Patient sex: M
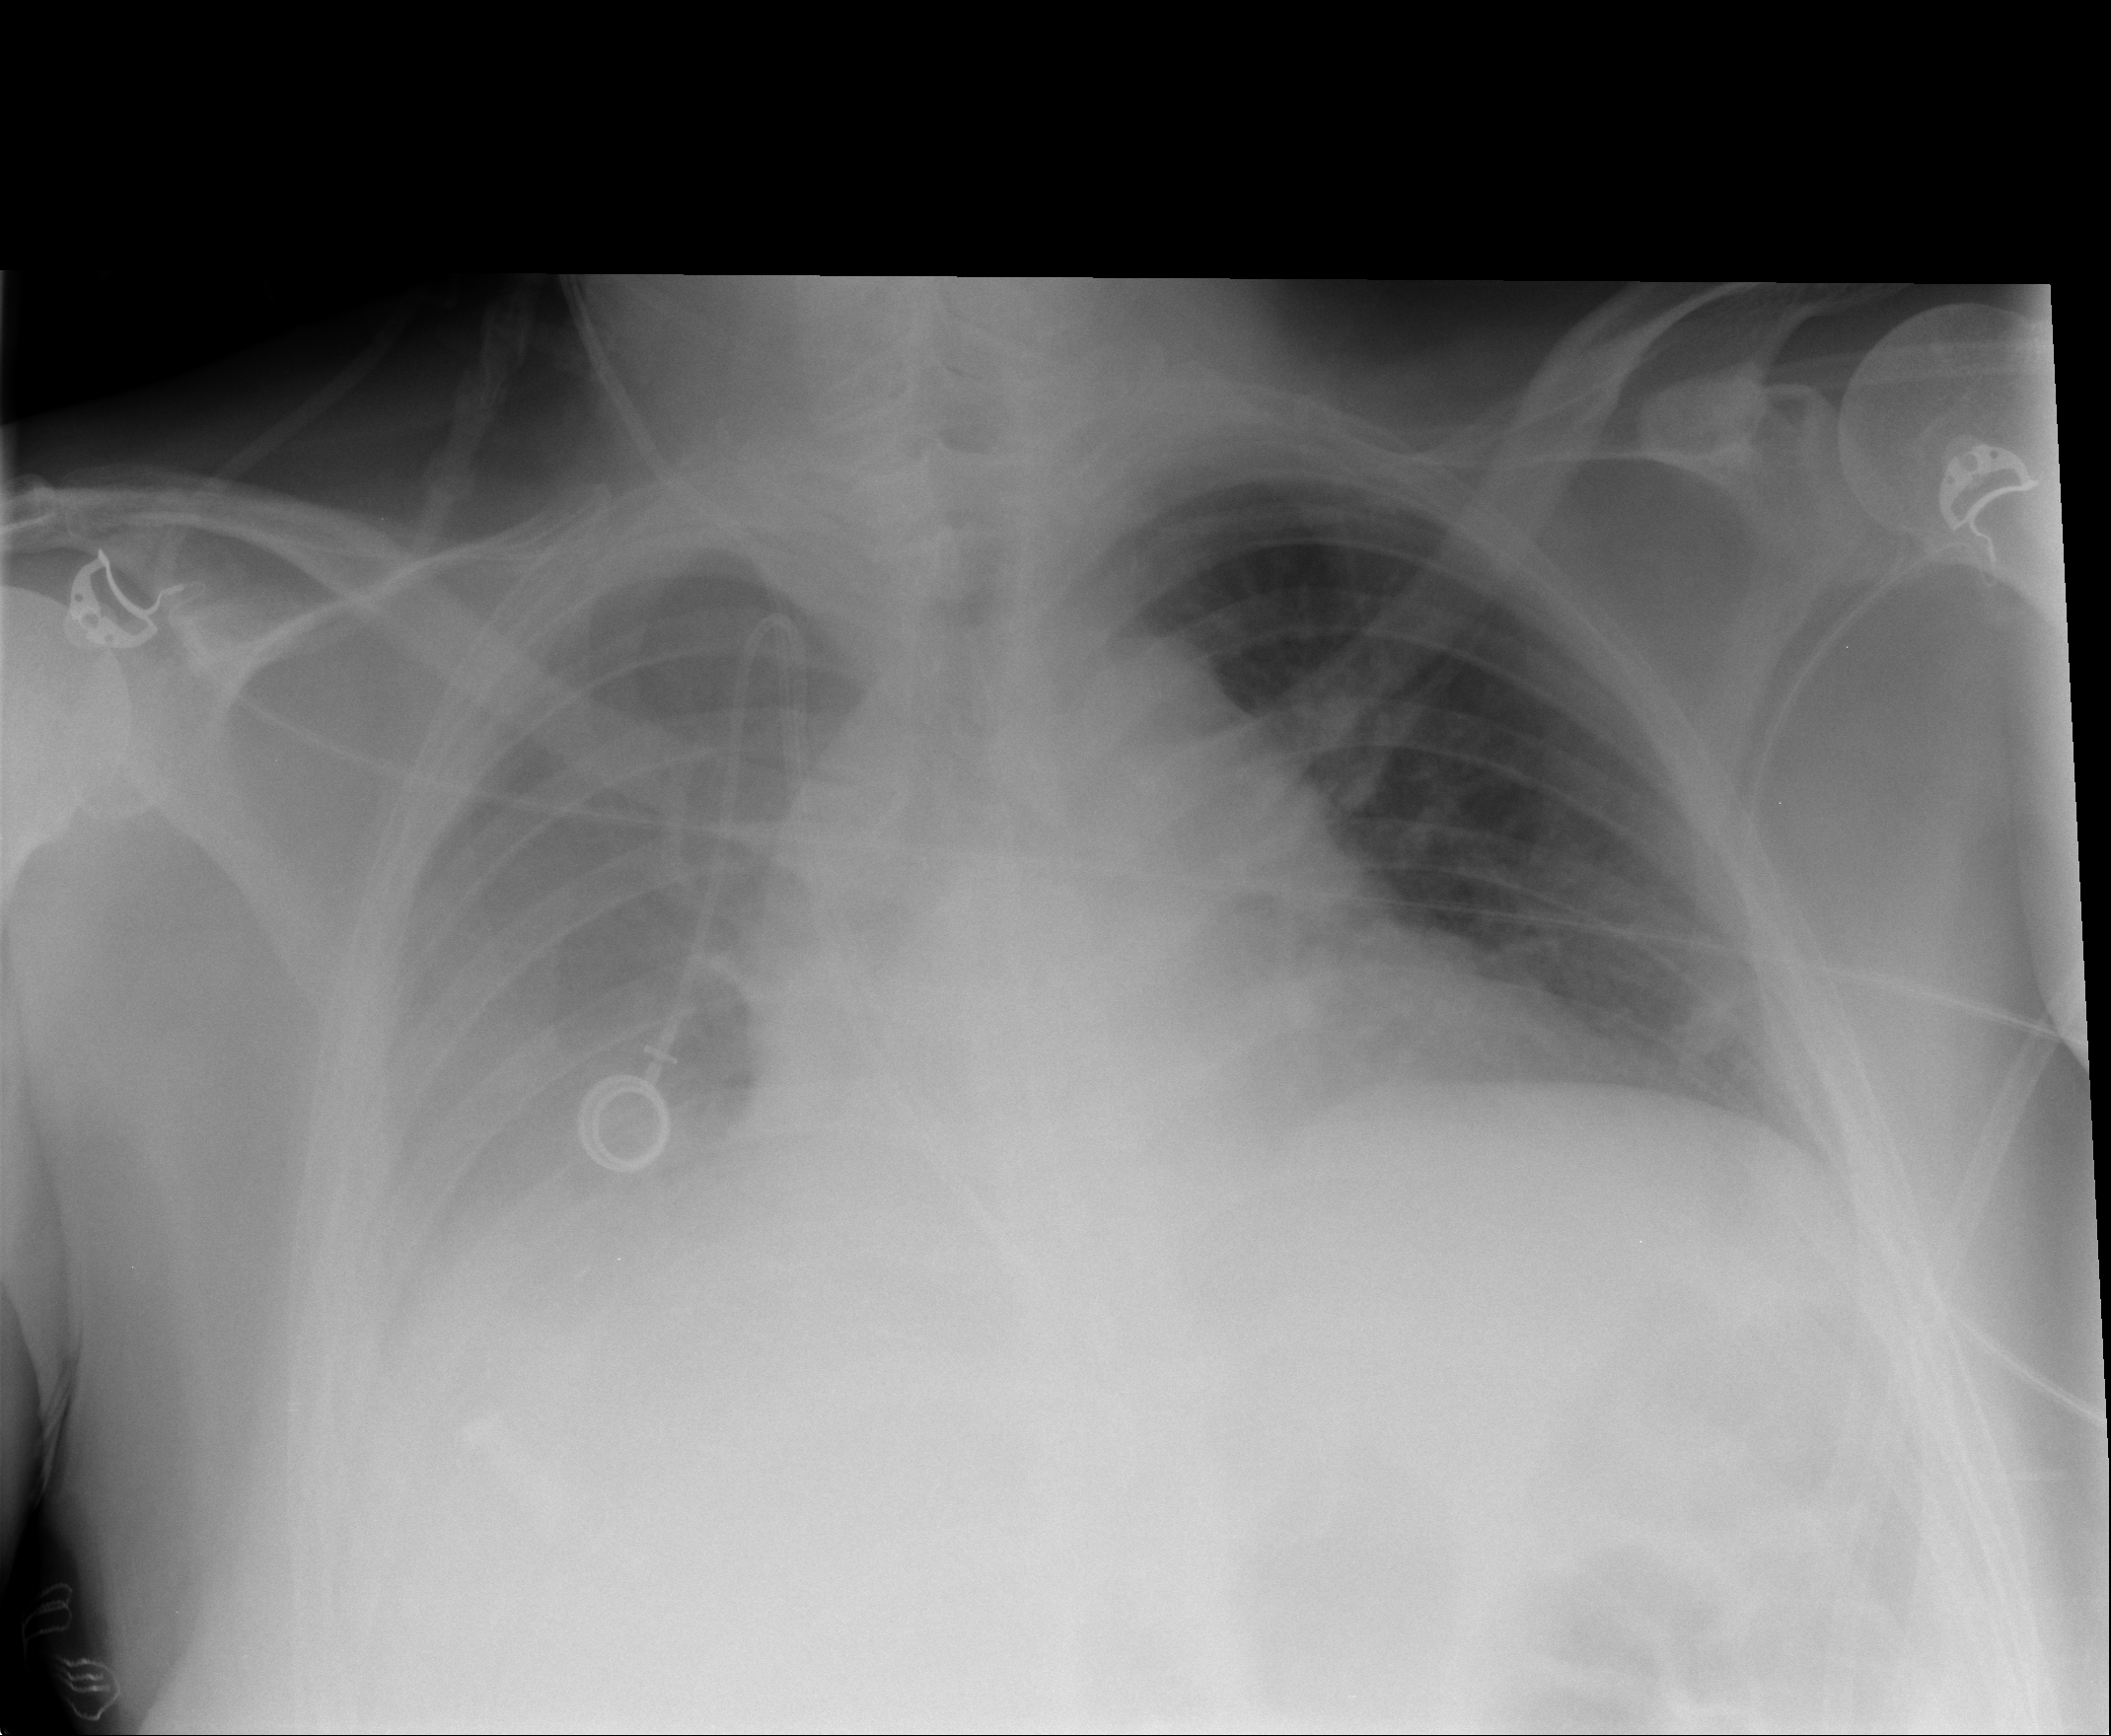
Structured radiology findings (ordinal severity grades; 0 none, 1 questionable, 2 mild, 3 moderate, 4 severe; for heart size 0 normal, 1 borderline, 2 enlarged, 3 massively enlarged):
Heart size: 2
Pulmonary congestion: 0
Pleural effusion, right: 3
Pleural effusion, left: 1
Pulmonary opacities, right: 0
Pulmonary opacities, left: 0
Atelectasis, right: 2
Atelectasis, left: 2